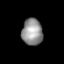
Tissue: prostate
Cell type: T cells
Senescence score: 0.2108
Nuclear area (px): 544
Mean DAPI intensity: 146.381